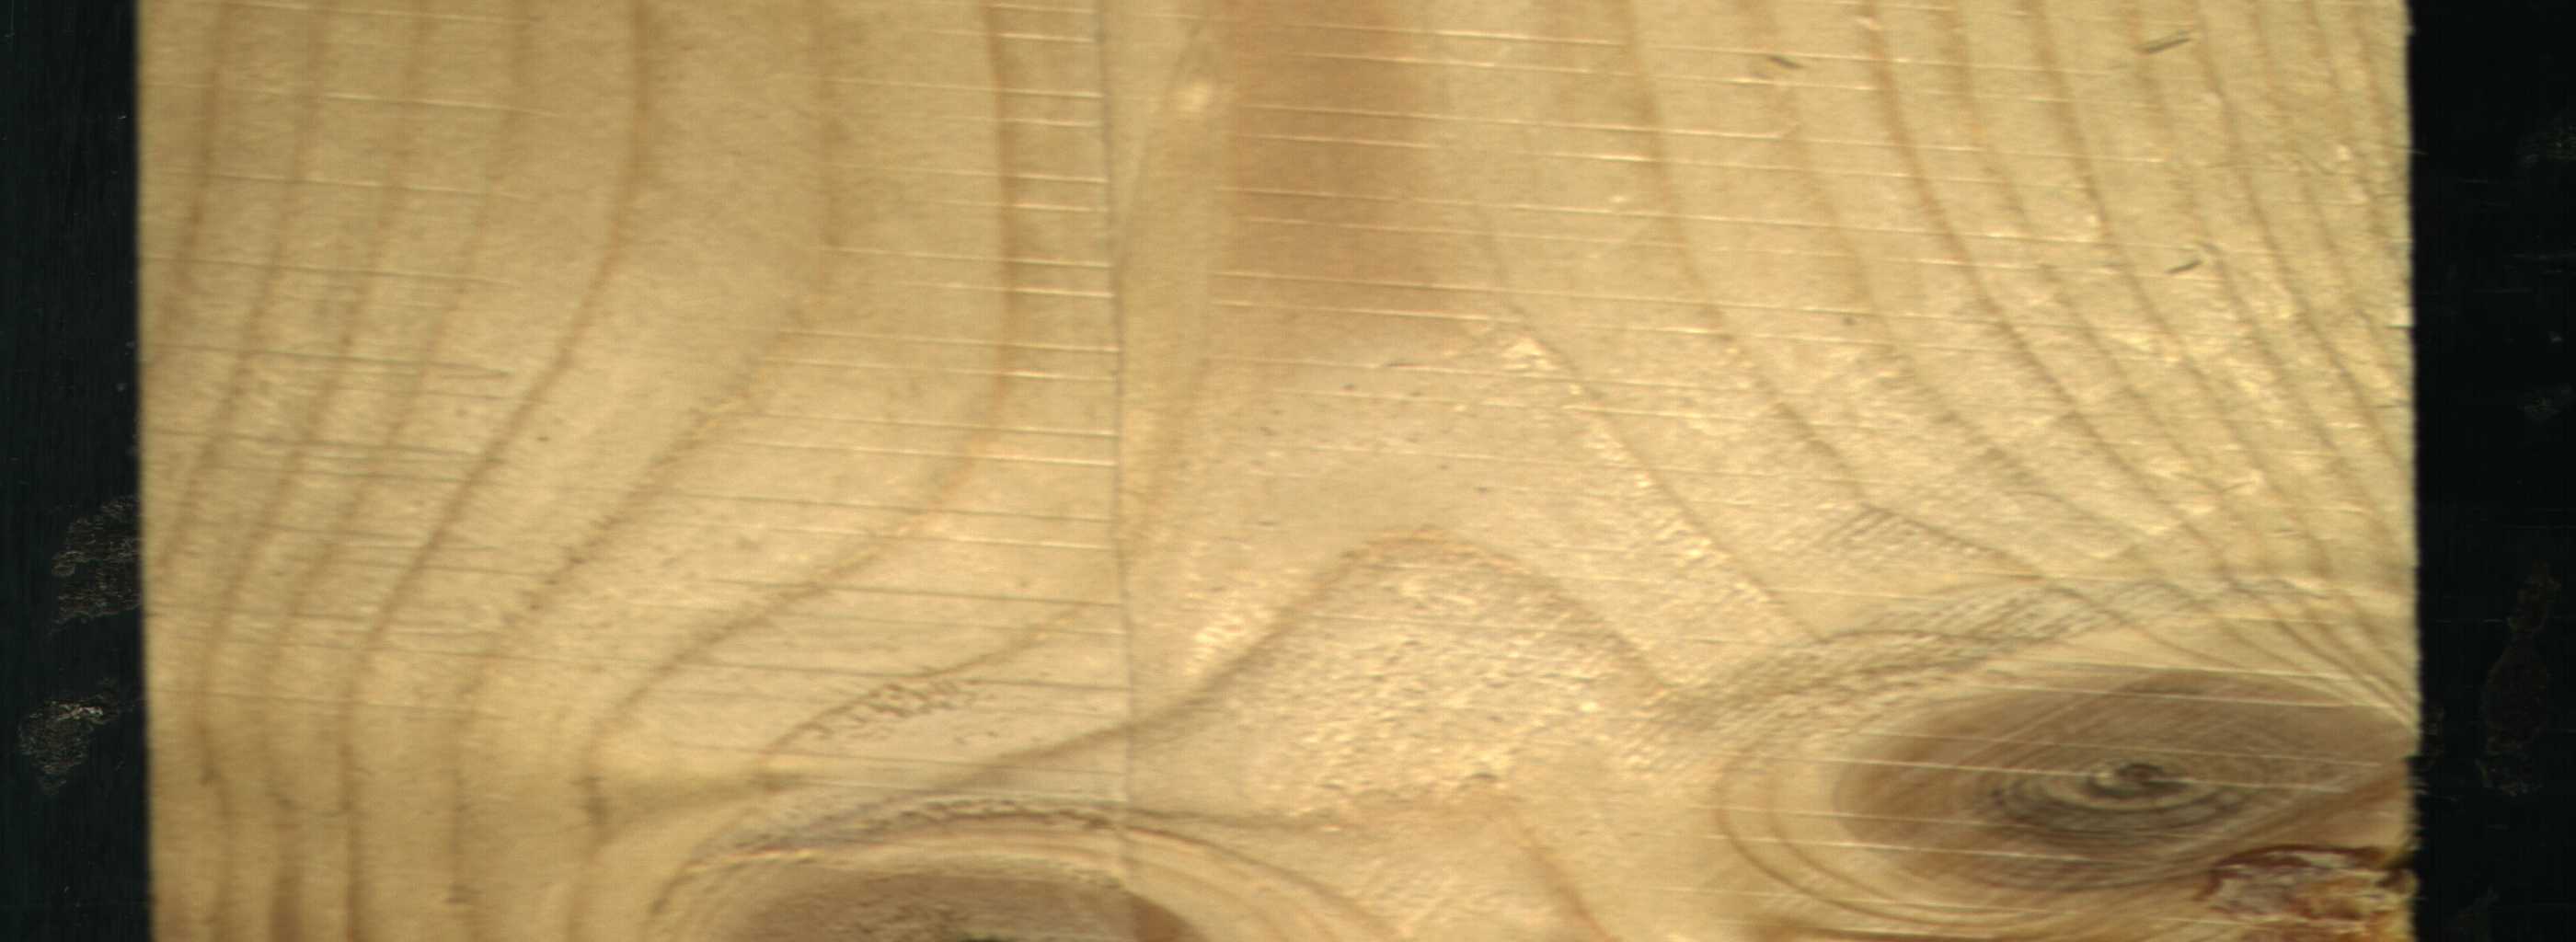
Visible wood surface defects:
resin
Live_Knot
Live_Knot